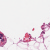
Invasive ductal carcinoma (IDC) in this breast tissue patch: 0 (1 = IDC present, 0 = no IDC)